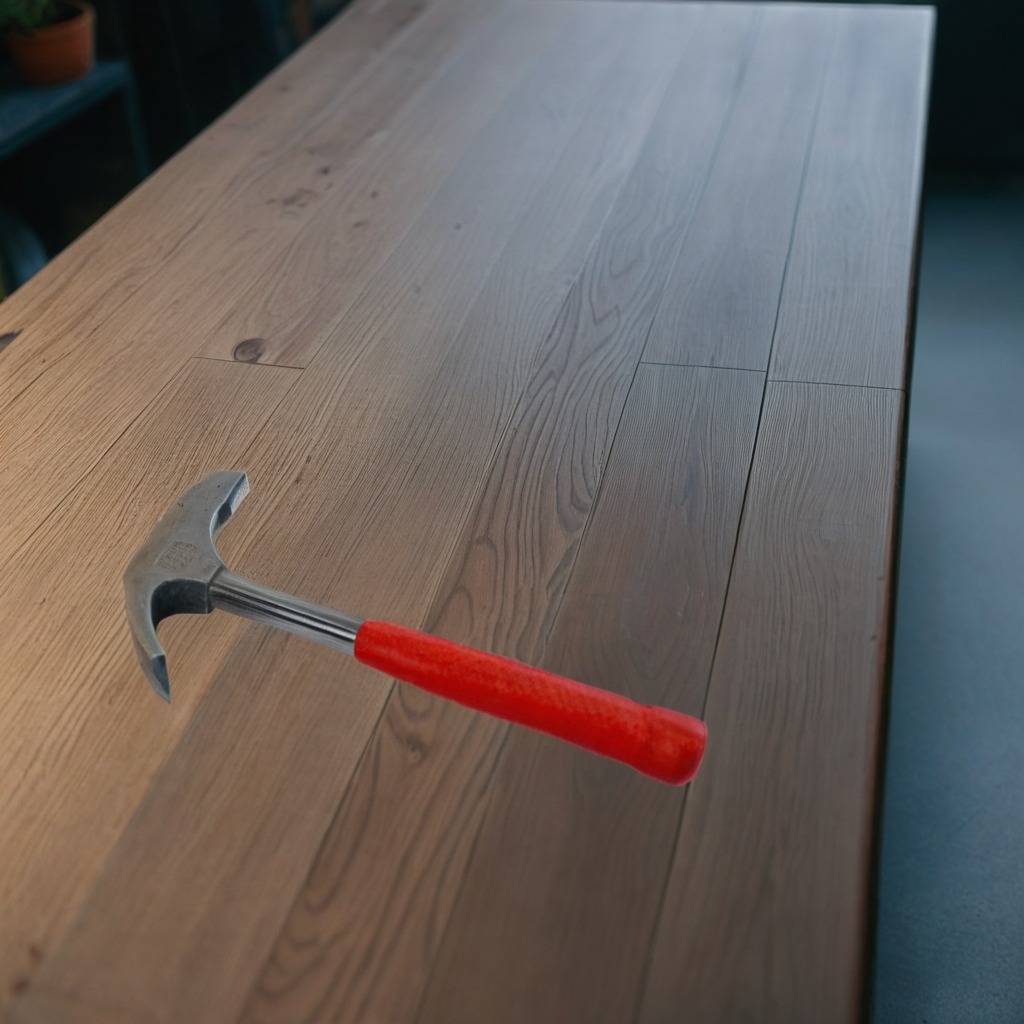
A hammer lies on a table in a small garage at twilight.